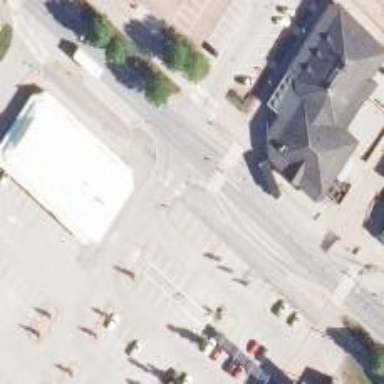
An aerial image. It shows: Uncontrolled road crossing.